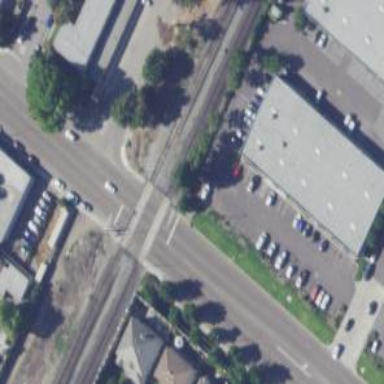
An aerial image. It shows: Level crossing along the railway.